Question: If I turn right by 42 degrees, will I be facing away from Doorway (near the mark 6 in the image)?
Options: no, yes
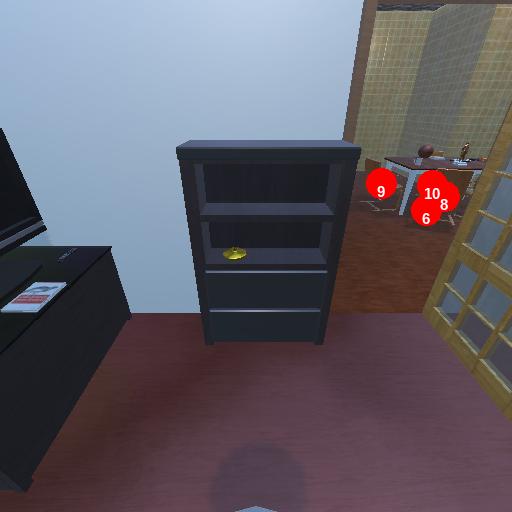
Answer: no